Field crop: tomato
Growth stage: 1
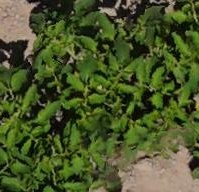
Species: tomato